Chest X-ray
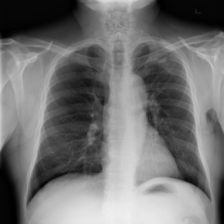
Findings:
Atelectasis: negative
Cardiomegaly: negative
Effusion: negative
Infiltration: negative
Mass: negative
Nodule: negative
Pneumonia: negative
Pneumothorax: negative
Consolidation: negative
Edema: negative
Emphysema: negative
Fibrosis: negative
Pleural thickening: negative
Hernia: negative